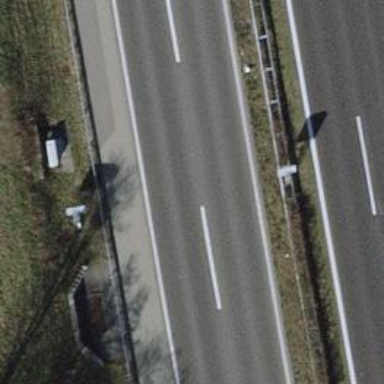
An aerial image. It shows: Motorway.